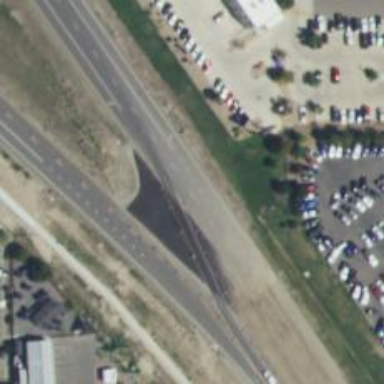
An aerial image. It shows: Asphalt road with grade 1 trunk. This expressway has smooth surface.